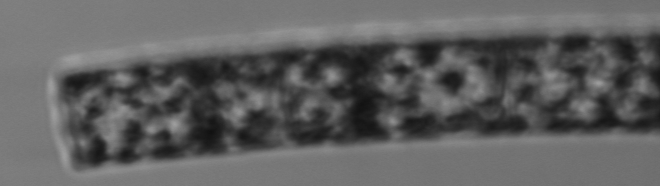
Label: Guinardia_flaccida